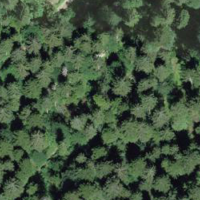
EUNIS habitat code: 43
Species observed at this site:
Carduus personata